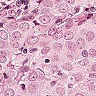
Metastatic tissue present: yes